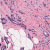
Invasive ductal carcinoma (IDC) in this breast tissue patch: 1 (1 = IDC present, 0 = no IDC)